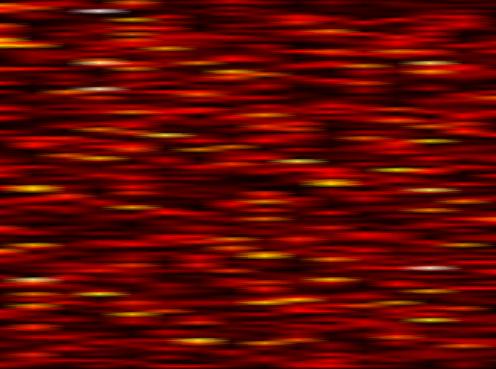
Label: FBMC